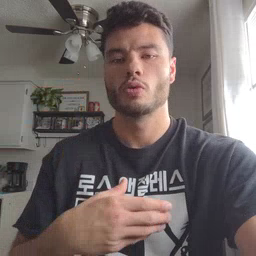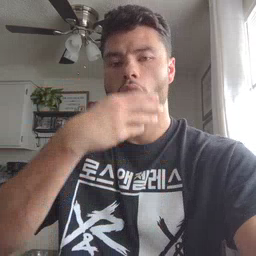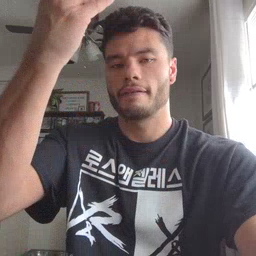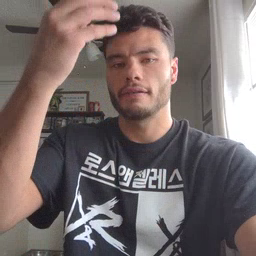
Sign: giraffe